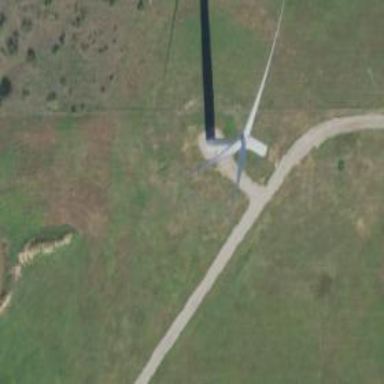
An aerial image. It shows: Wind generator powered by horizontal axis wind turbine.